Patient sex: M
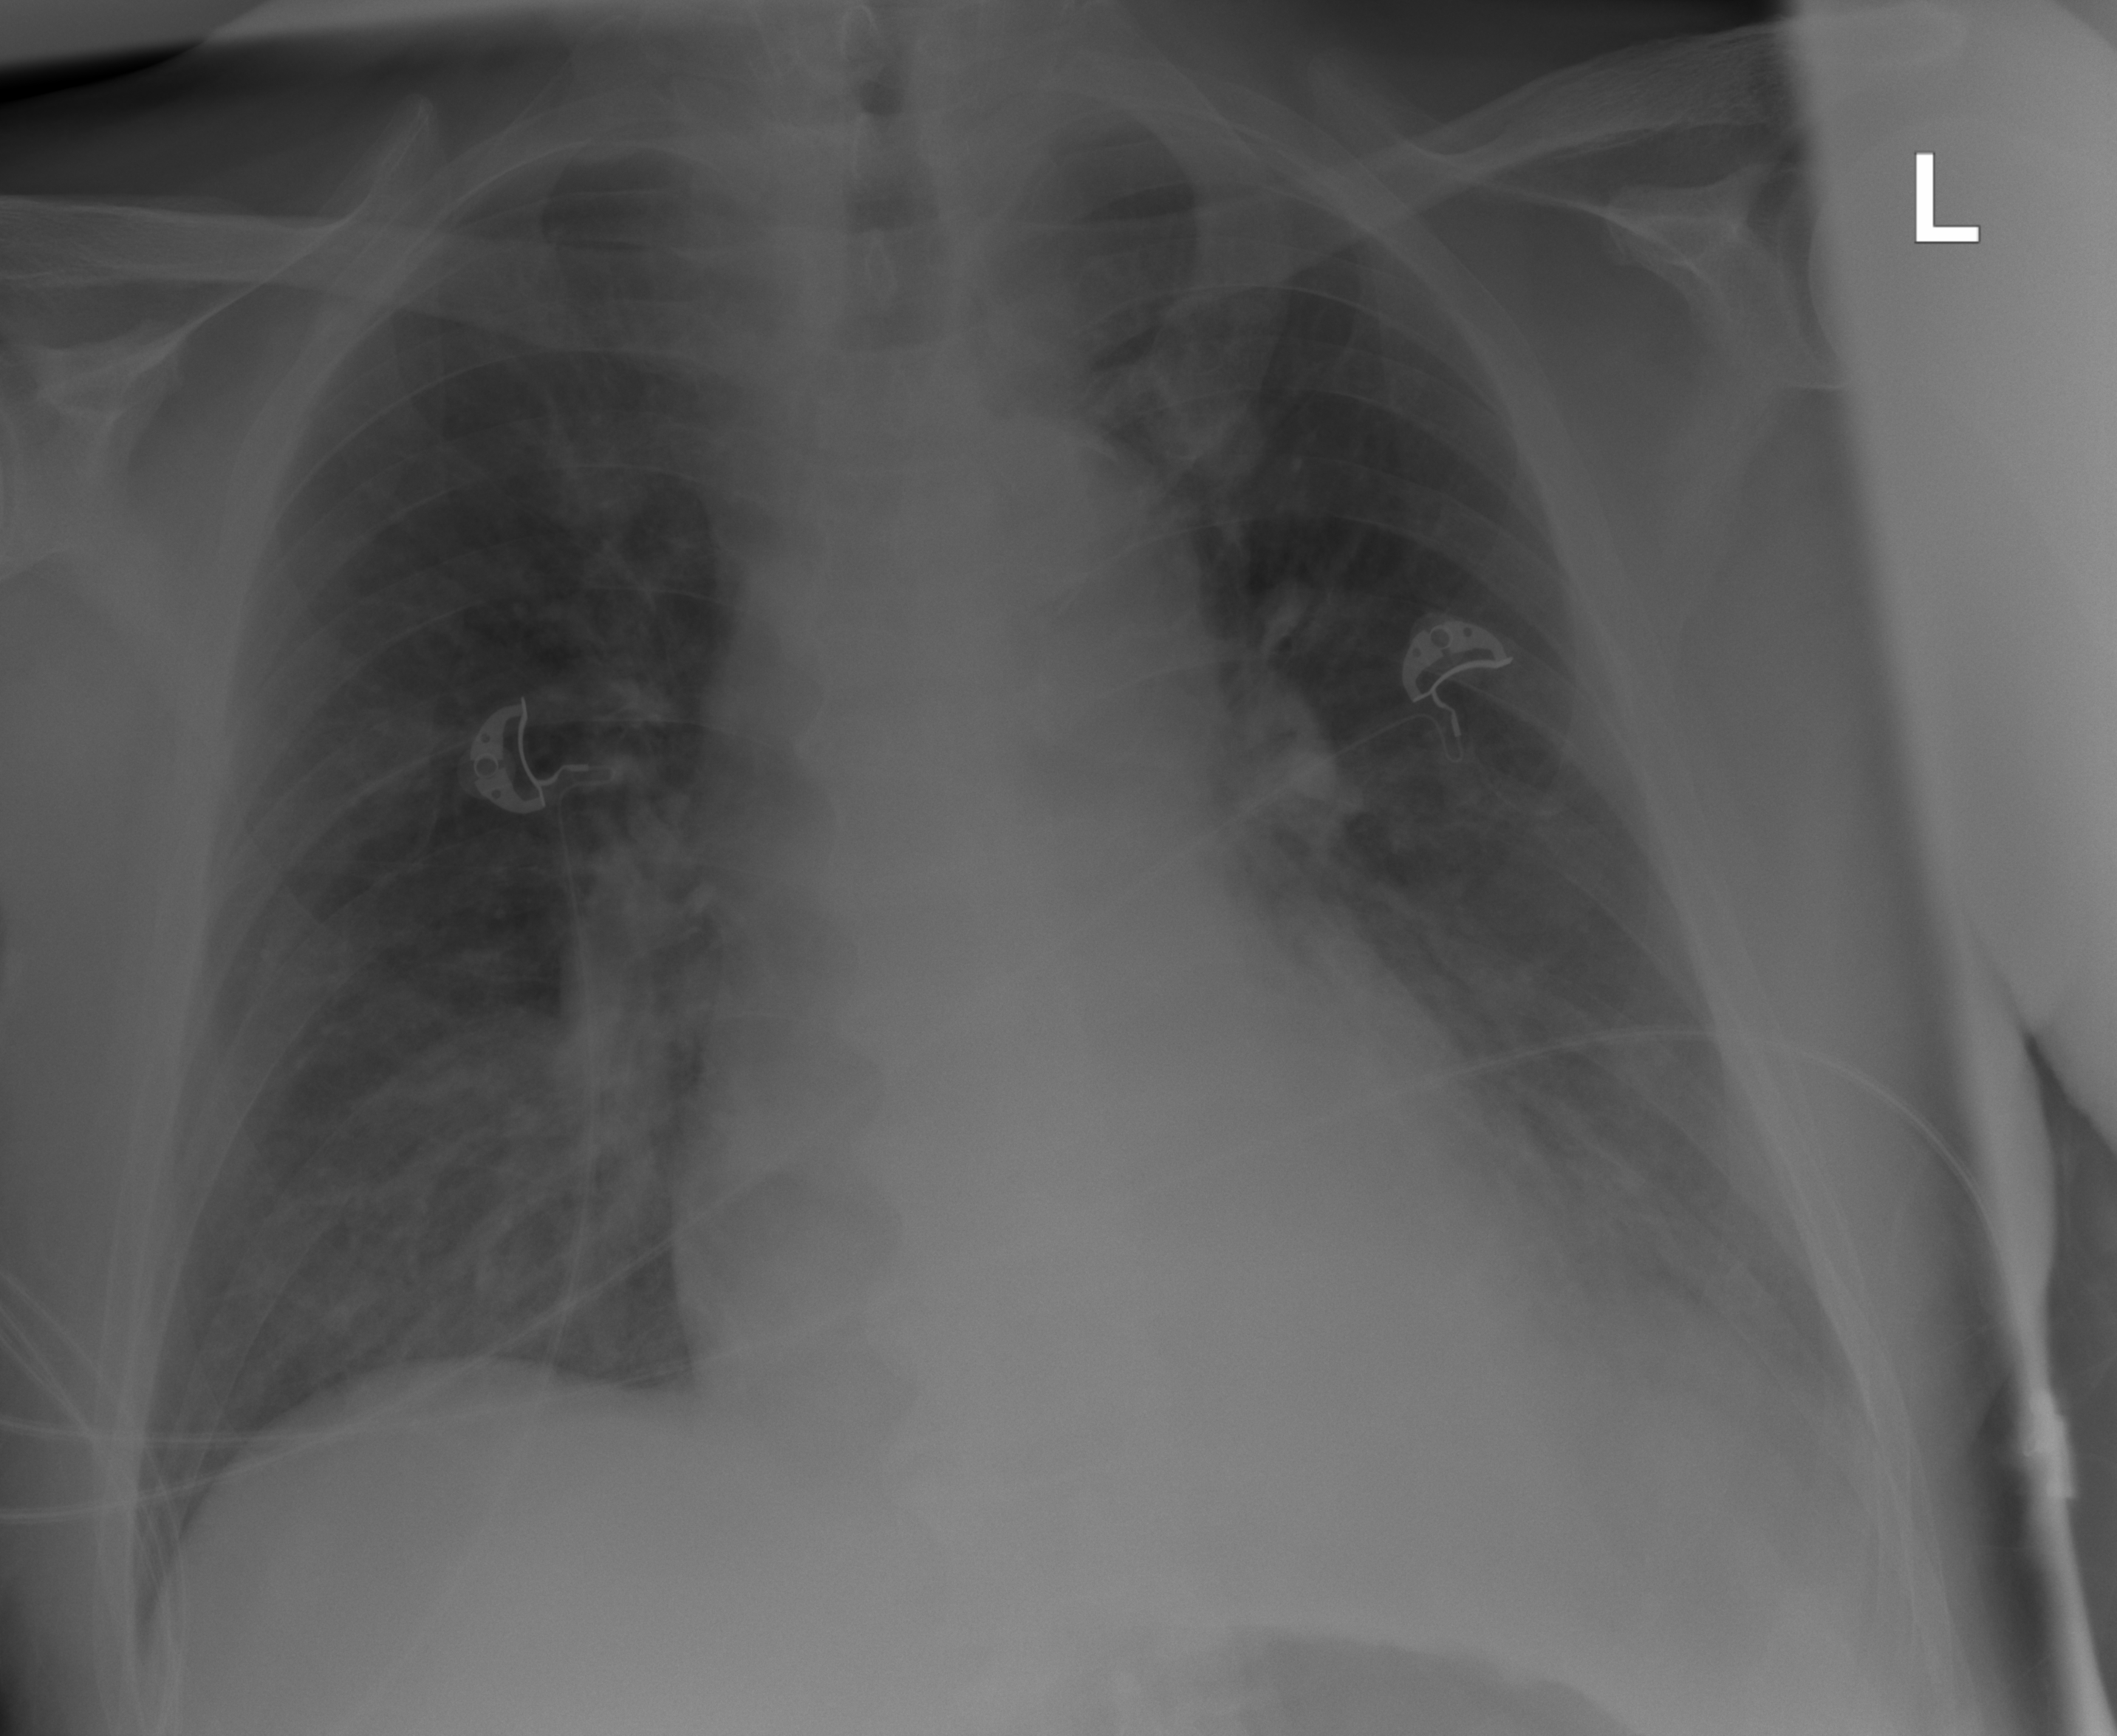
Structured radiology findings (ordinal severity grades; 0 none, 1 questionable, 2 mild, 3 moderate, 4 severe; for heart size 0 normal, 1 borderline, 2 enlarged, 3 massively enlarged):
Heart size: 0
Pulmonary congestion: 2
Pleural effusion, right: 0
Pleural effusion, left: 2
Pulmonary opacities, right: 0
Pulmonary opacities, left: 2
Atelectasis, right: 1
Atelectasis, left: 2